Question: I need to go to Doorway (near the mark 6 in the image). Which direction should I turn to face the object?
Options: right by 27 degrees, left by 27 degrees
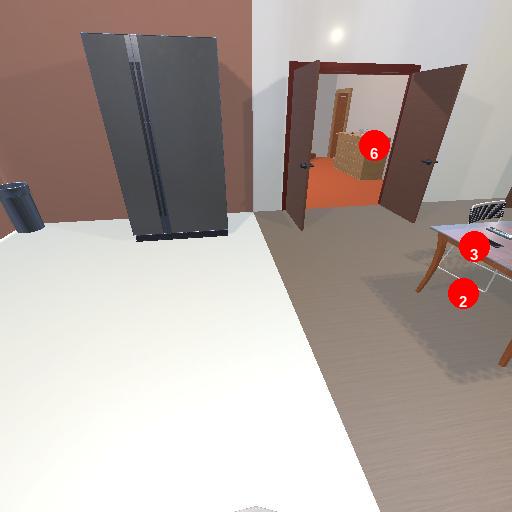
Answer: right by 27 degrees